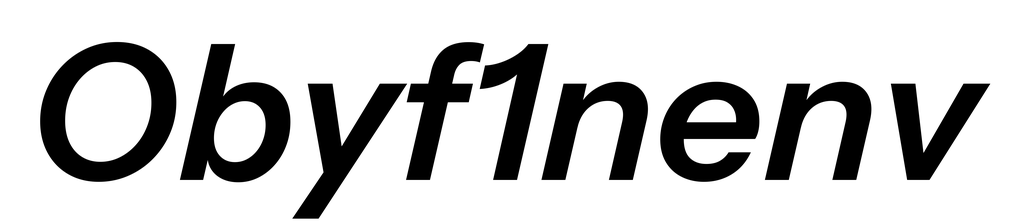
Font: InstrumentSans-Italic_SemiBold_Italic